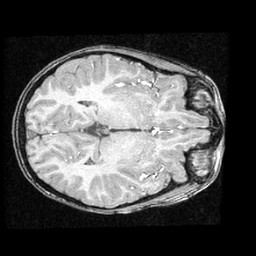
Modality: T1w
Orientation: axial
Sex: female
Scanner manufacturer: ge
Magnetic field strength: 1.5 T
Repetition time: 21 s
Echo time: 0.008 s